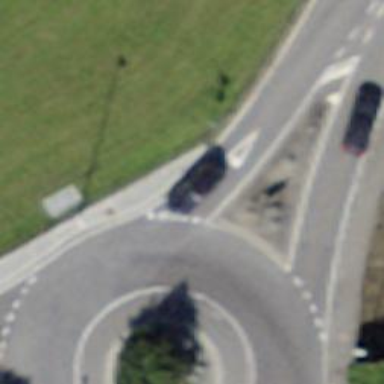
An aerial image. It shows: Road with "give way" sign.